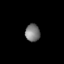
Tissue: lung
Cell type: Myeloid cells
Senescence score: 0.5529
Nuclear area (px): 251
Mean DAPI intensity: 123.064